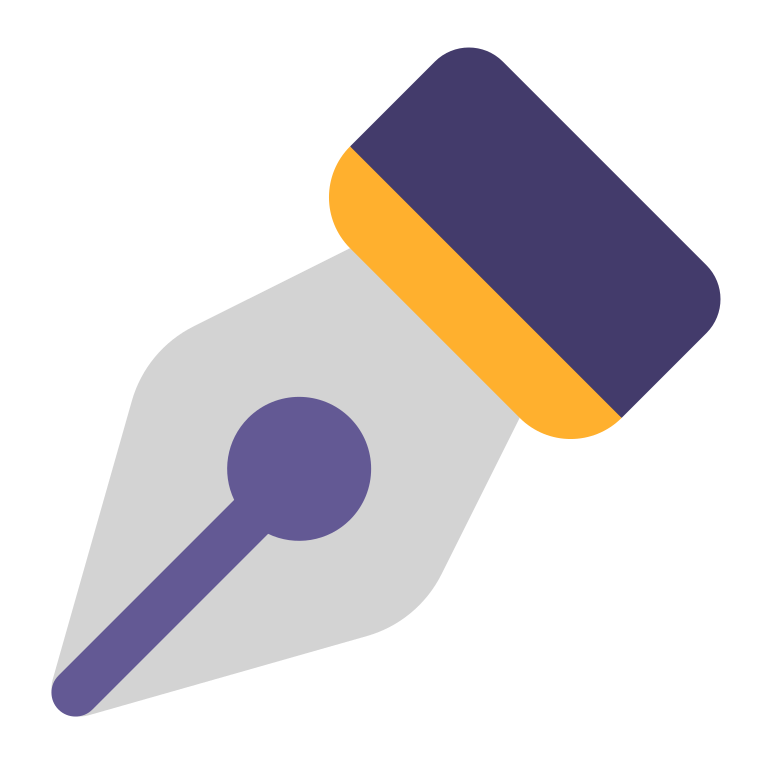
black nib flat